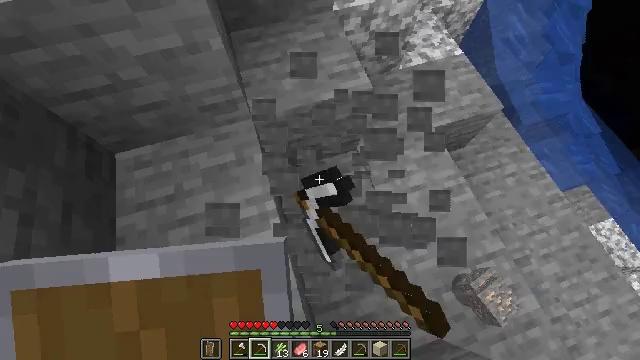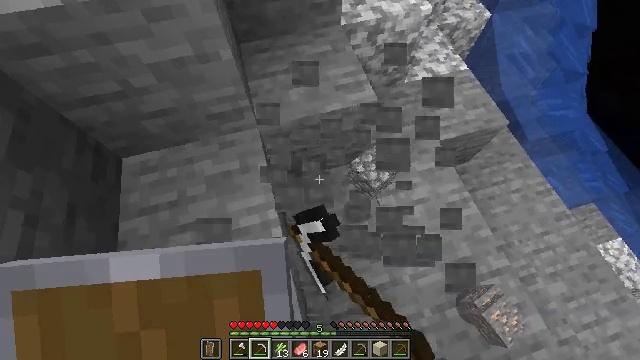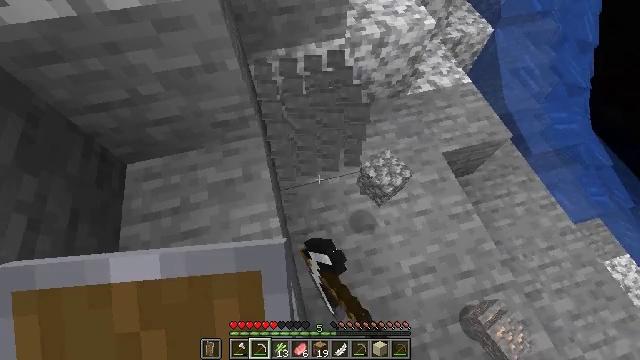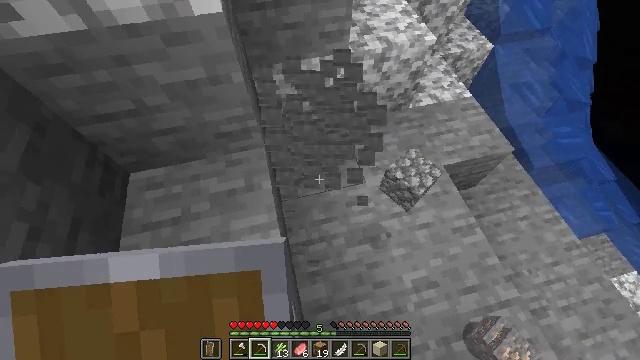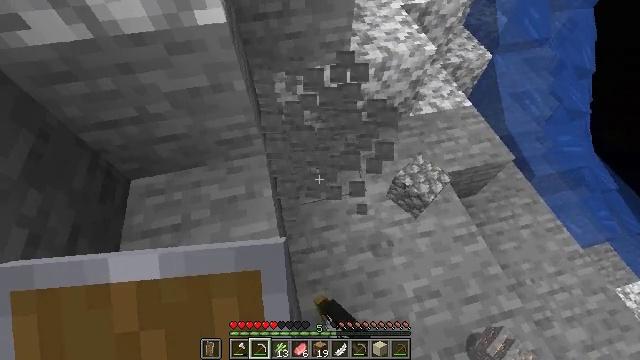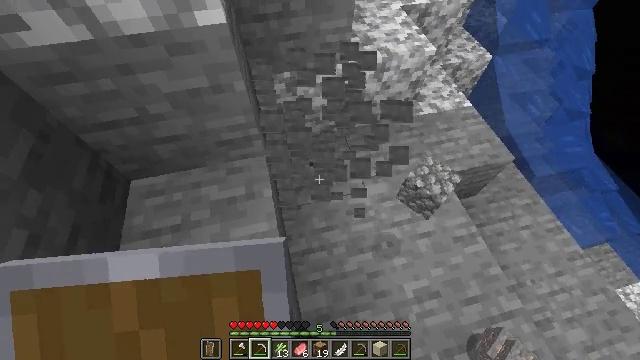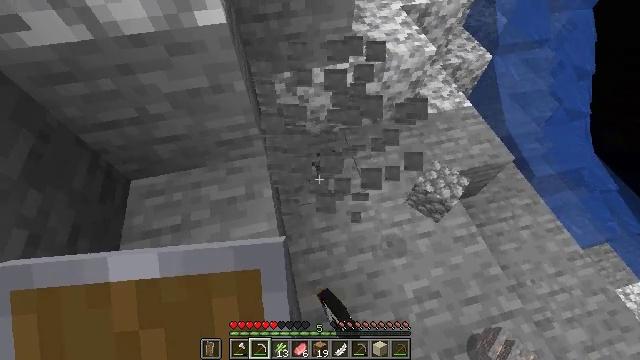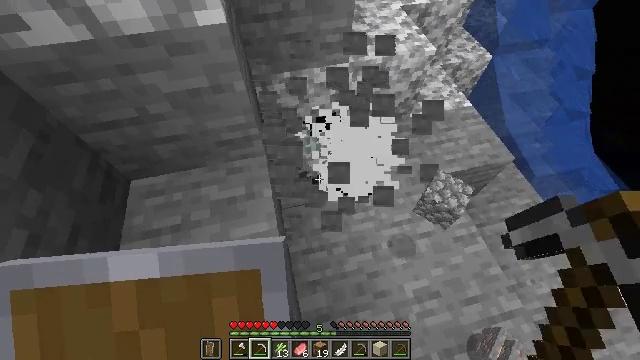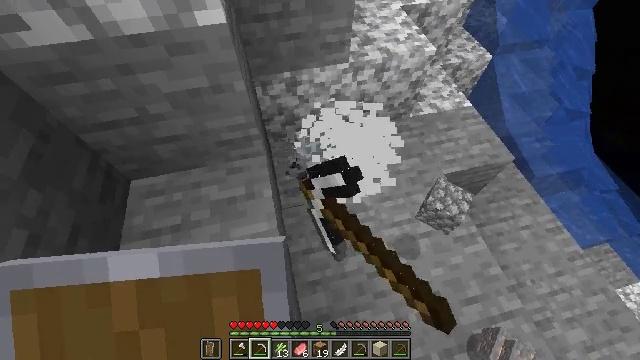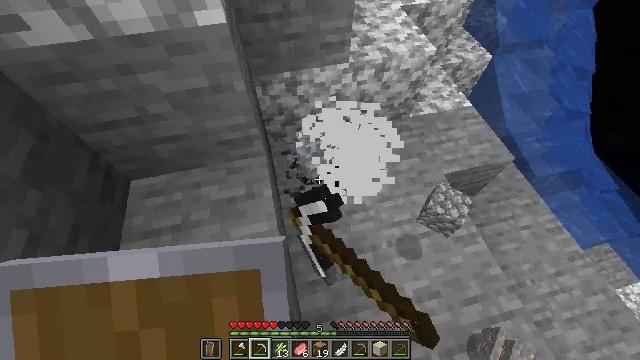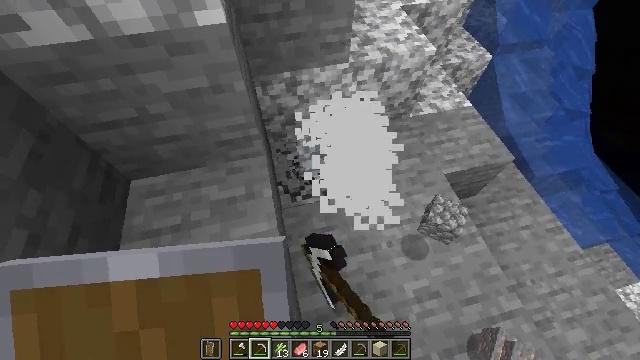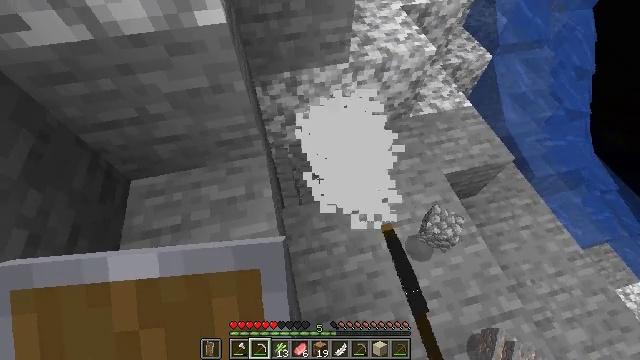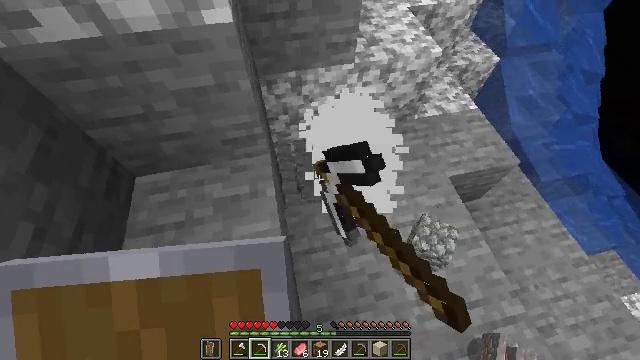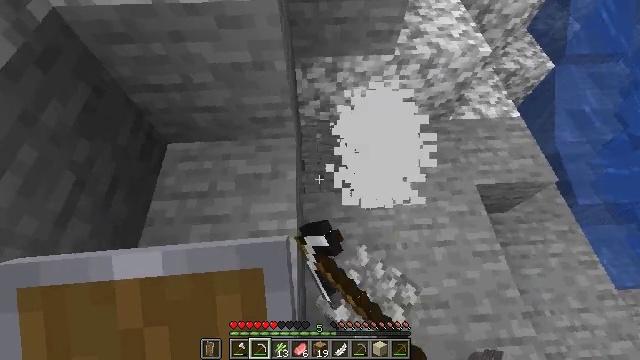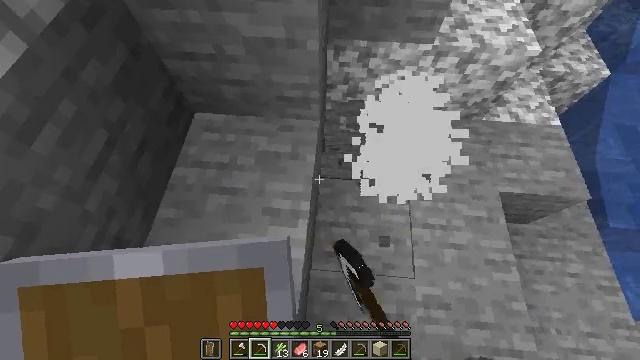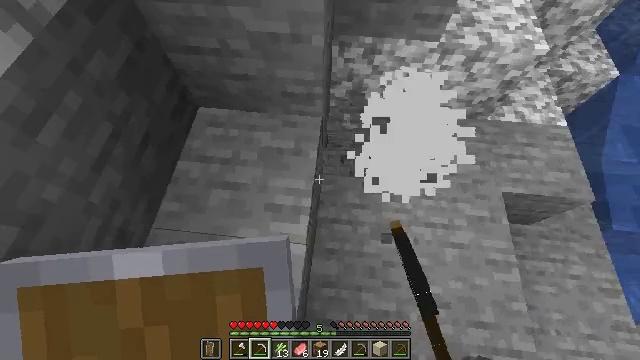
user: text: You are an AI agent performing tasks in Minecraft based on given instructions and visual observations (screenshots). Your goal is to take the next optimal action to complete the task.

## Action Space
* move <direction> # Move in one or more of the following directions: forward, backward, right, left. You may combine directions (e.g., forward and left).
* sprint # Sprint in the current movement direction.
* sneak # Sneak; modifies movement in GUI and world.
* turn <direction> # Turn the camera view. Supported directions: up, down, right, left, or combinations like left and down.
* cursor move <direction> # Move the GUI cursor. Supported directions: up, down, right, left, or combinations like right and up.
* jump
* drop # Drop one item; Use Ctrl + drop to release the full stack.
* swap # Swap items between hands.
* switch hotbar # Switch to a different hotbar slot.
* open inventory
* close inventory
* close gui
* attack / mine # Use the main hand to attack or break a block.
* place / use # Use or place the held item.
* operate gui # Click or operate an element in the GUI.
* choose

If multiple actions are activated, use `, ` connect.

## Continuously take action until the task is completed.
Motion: motion action
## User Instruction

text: Clear the infested stone from the area.
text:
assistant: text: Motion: turn left and up, attack / mine
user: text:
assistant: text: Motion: turn left and up, attack / mine
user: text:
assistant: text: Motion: turn up, attack / mine
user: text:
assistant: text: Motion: turn up, attack / mine
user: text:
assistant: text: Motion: attack / mine
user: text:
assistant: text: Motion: attack / mine
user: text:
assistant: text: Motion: attack / mine
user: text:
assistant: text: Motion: attack / mine
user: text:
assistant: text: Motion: attack / mine
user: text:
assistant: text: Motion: attack / mine
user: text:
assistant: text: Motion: attack / mine
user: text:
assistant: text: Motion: turn left, attack / mine
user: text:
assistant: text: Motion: turn left and down, attack / mine
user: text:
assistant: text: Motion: turn left and down, attack / mine
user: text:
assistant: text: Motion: turn left, attack / mine
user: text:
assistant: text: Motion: turn left and down, attack / mine
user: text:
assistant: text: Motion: attack / mine